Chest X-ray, AP view. Patient: 56 years old, sex M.
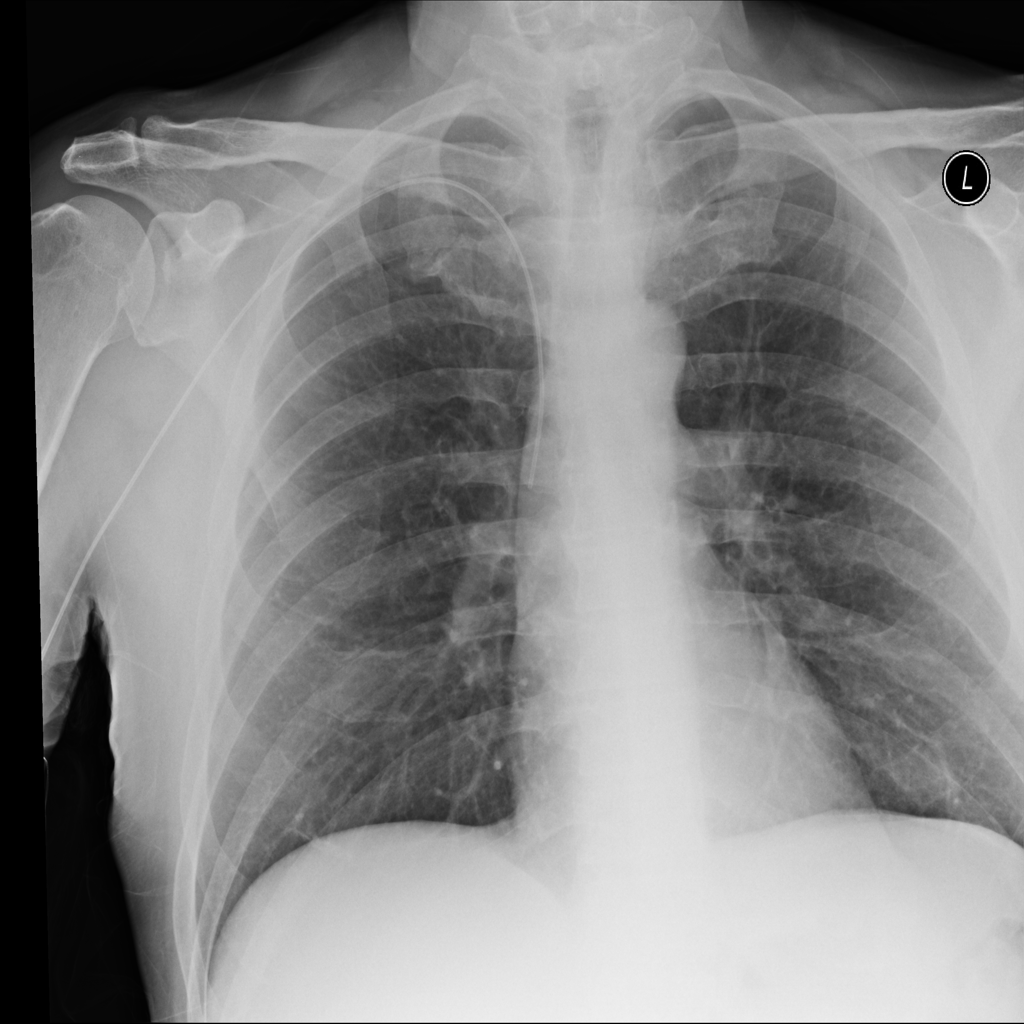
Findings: Infiltration